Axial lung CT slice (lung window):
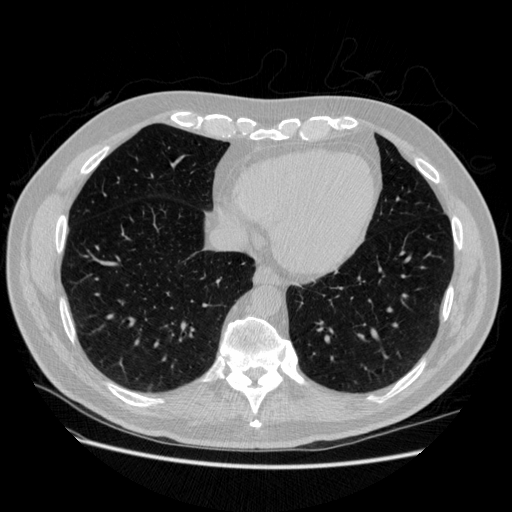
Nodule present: no